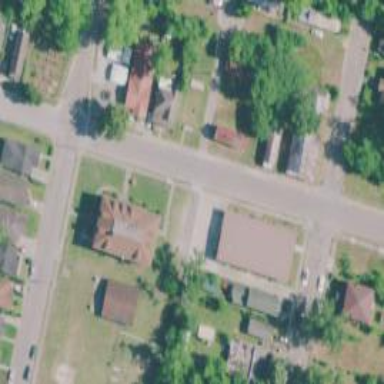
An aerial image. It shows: Alley classified as service road.